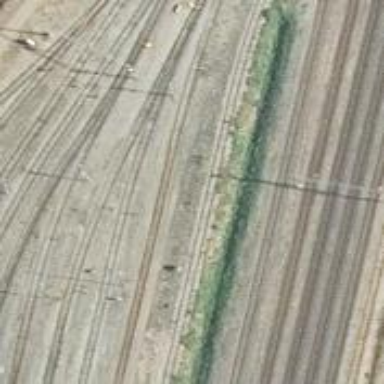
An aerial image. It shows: Railway yard.